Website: apple
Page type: billing-address
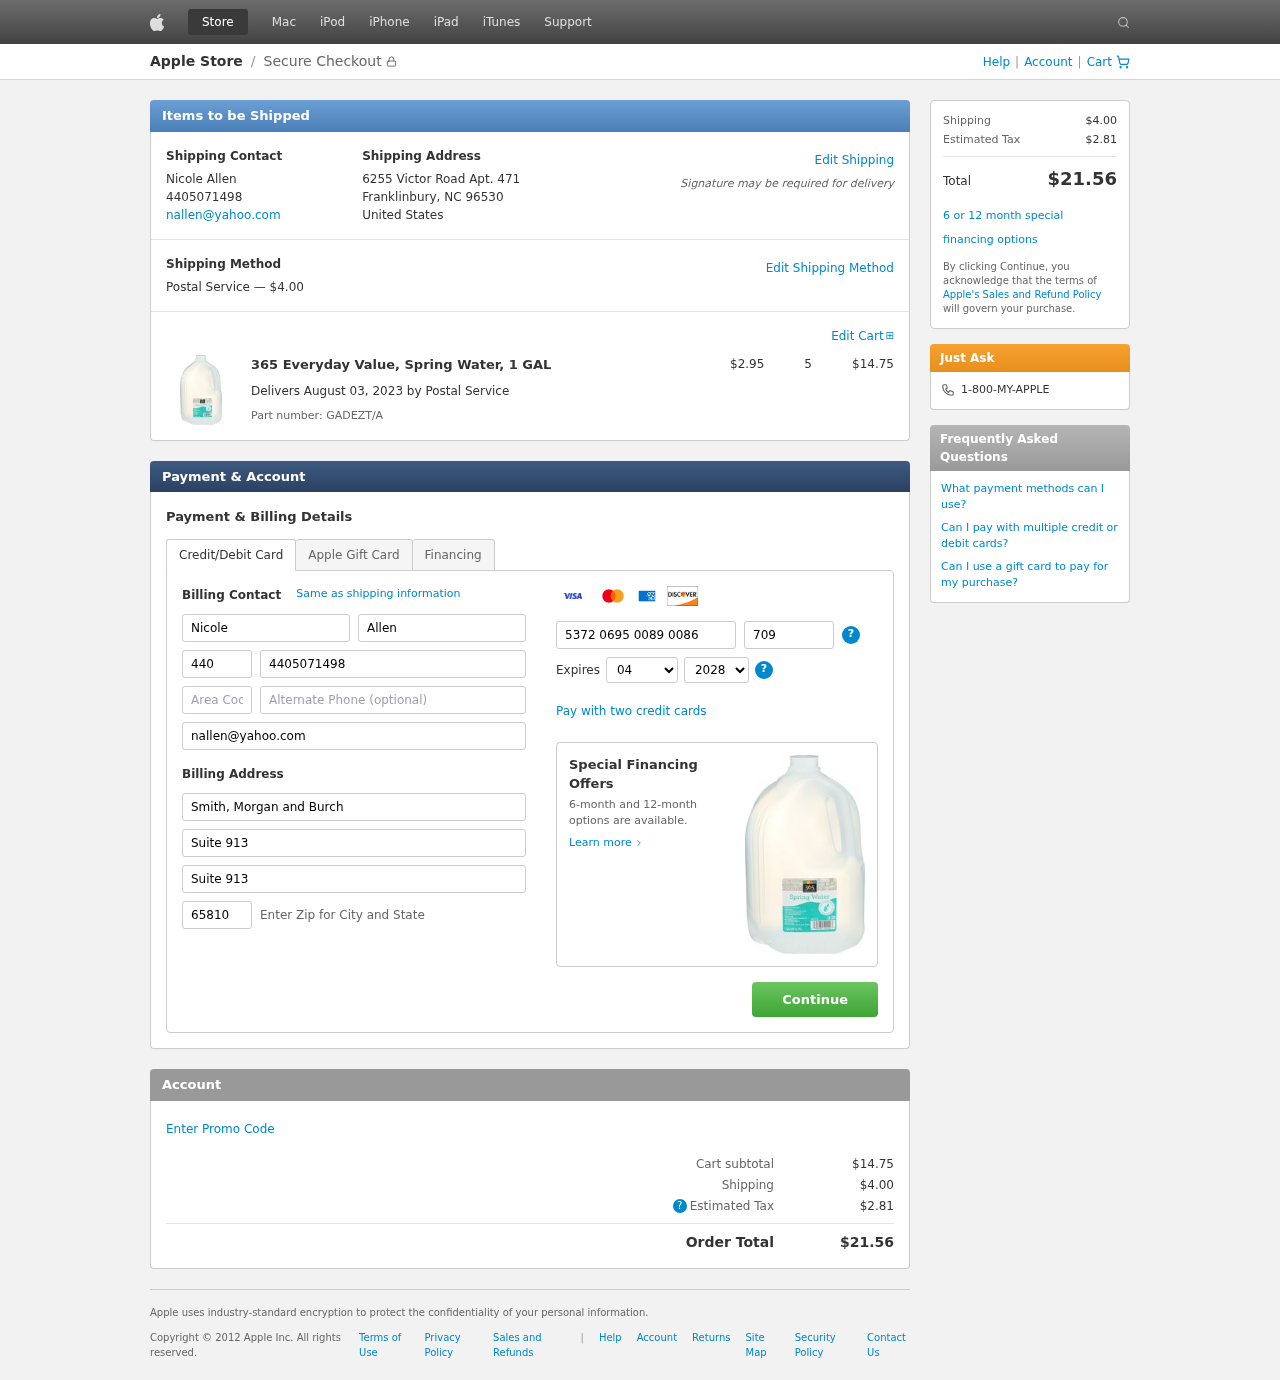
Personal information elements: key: PII_CARD_CVV
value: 709
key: PII_CARD_EXPIRY_MONTH
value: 04
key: PII_CARD_EXPIRY_YEAR
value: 28
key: PII_CARD_NUMBER
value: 5372 0695 0089 0086
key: PII_CITY_STATE_ZIP
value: Franklinbury, NC 96530
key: PII_COMPANY
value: Smith, Morgan and Burch
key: PII_COUNTRY
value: United States
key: PII_EMAIL
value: nallen@yahoo.com
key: PII_FIRSTNAME
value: Nicole
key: PII_FULLNAME
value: Nicole Allen
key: PII_LASTNAME
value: Allen
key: PII_PHONE
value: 4405071498
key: PII_PHONE_AREA
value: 440
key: PII_POSTCODE2
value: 65810
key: PII_STREET
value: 6255 Victor Road Apt. 471
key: PII_STREET2
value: Suite 913
Product elements: key: PRODUCT1_NAME
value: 365 Everyday Value, Spring Water, 1 GAL
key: PRODUCT1_PRICE
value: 2.95
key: PRODUCT1_QUANTITY
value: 5
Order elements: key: ORDER_SHIPPING_COST
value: $4.00
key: ORDER_SUBTOTAL
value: $14.75
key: ORDER_DELIVERY_DATE
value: August 03, 2023
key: ORDER_PART_NUMBER
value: GADEZT/A
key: ORDER_TAX
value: $2.81
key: ORDER_TOTAL
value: $21.56